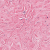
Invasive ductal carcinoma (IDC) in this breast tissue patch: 0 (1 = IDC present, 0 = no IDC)